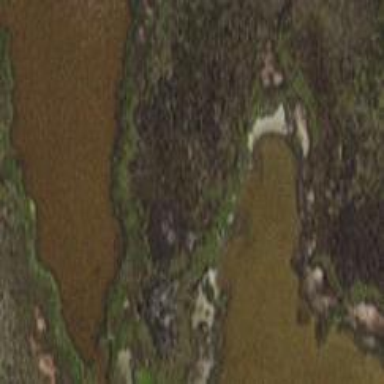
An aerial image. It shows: Marshy wetland area.